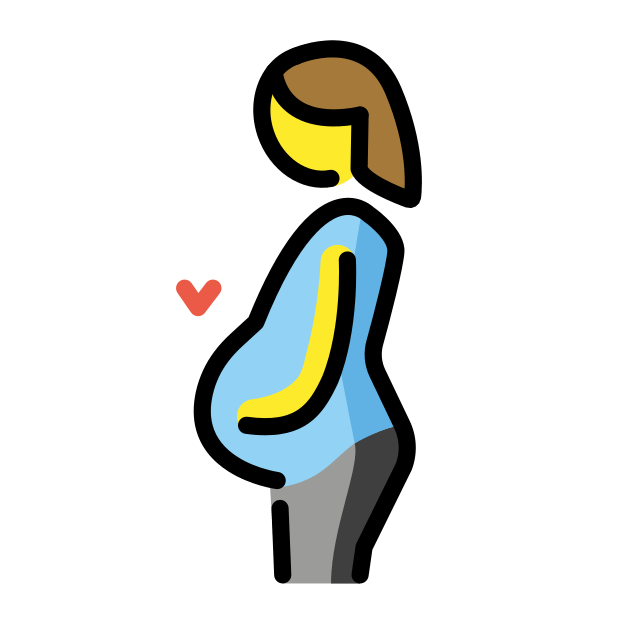
pregnant woman